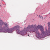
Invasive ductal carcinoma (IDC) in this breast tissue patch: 0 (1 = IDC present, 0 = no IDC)